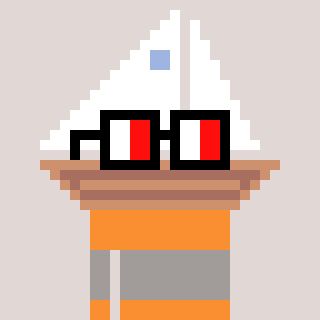
a pixel art character with square glasses with black frames and red eyes, a sailboat-shaped head and a orange-colored body on a warm background